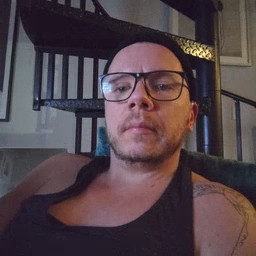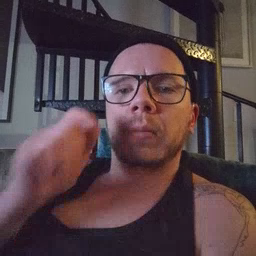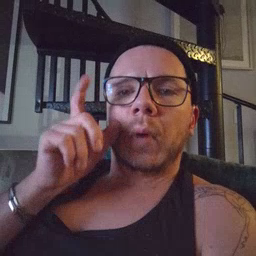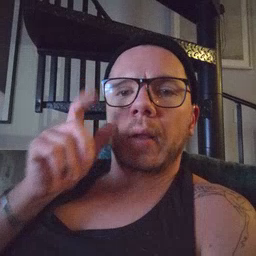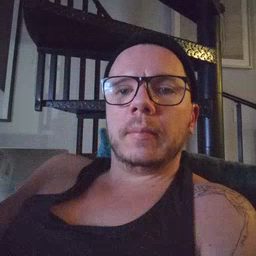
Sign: wake